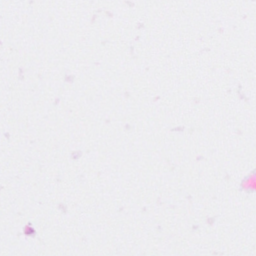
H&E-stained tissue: Breast